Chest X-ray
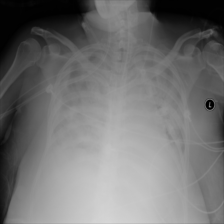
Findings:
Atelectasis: negative
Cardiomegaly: negative
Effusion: negative
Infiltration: negative
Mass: negative
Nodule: negative
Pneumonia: negative
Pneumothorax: negative
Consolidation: negative
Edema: negative
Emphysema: negative
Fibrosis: negative
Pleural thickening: negative
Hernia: negative